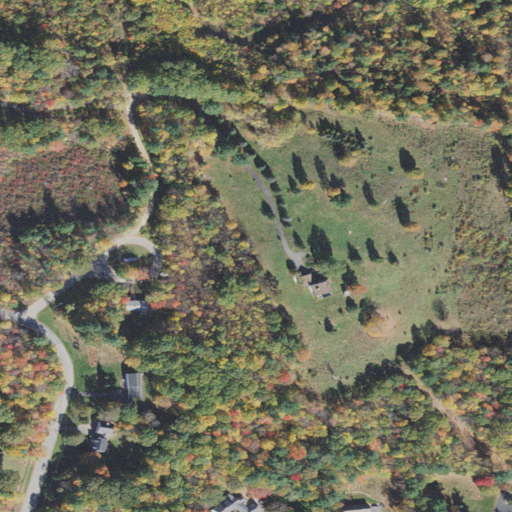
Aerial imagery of mountain in New Hampshire named Hoyt Hill containing mixed forest, deciduous forest, low intensity development, pasture, grassland, shrub, open development, woody wetlands, and evergreen forest